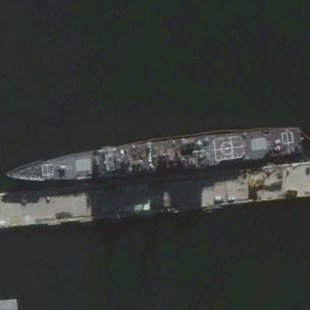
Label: cruiser